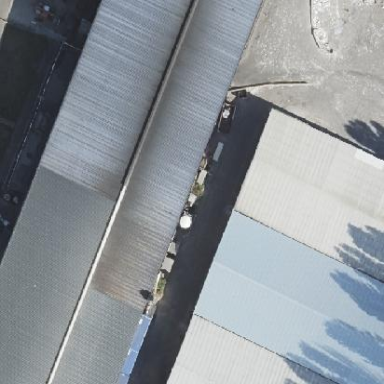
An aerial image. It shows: Industrial building.